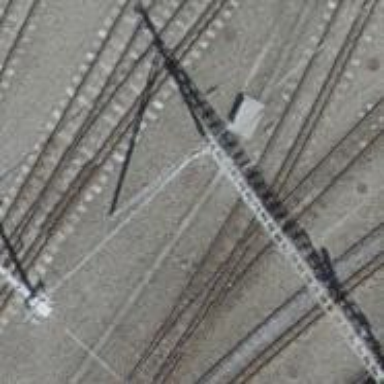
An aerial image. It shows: Yard with single rail track. The railway track is electrified with contact line for service purposes.